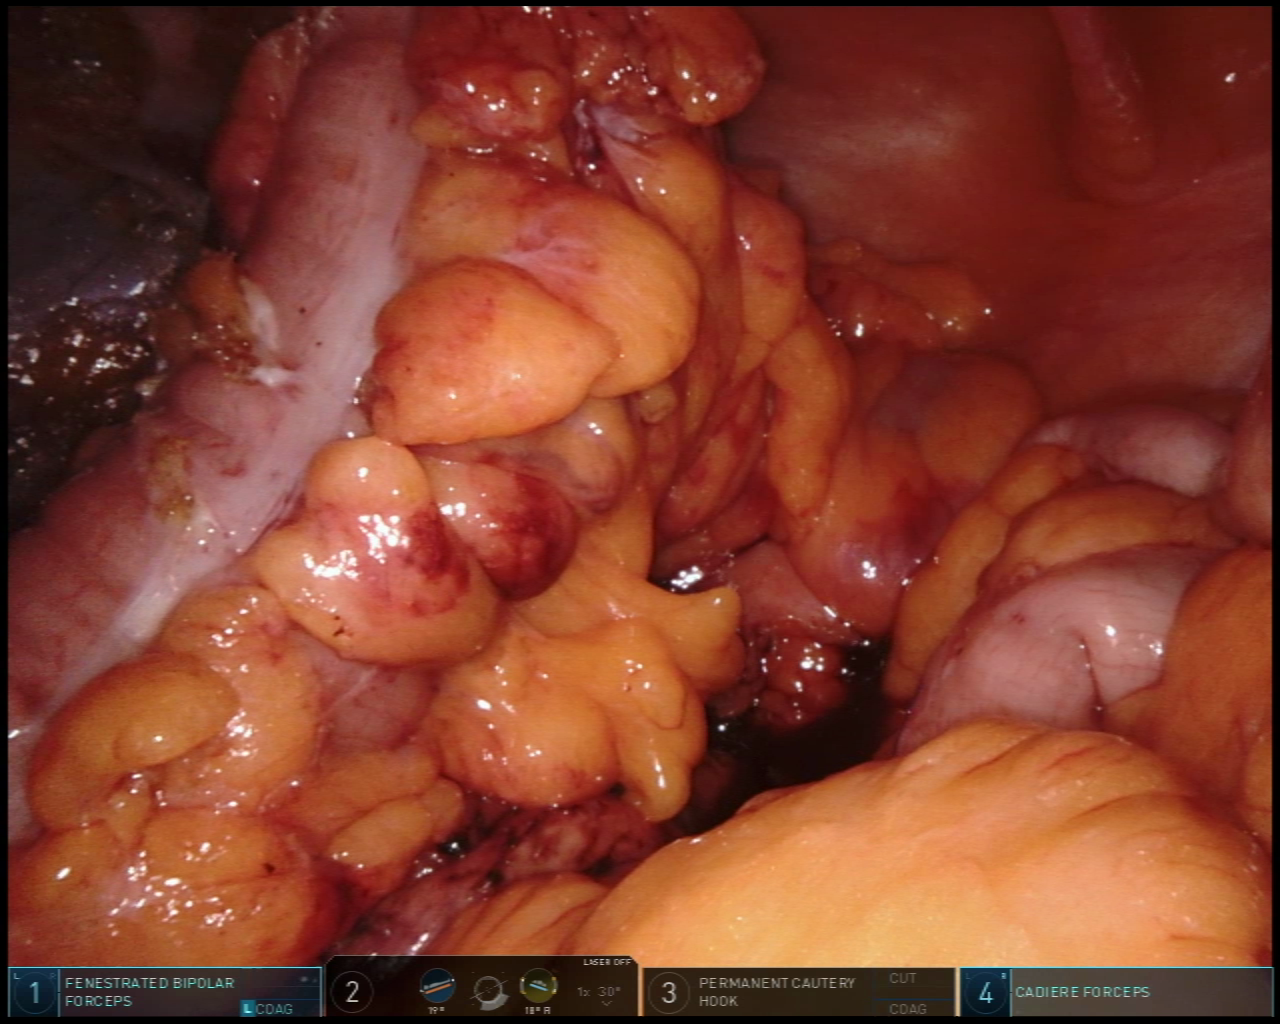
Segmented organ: colon
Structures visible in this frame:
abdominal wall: yes
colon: yes
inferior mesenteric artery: no
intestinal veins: no
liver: no
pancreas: no
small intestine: yes
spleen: no
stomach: no
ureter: no
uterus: no
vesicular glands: no